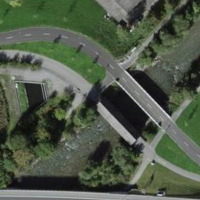
EUNIS habitat code: 57
Species observed at this site:
Prunus spinosa